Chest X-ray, PA view. Patient: 58 years old, sex F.
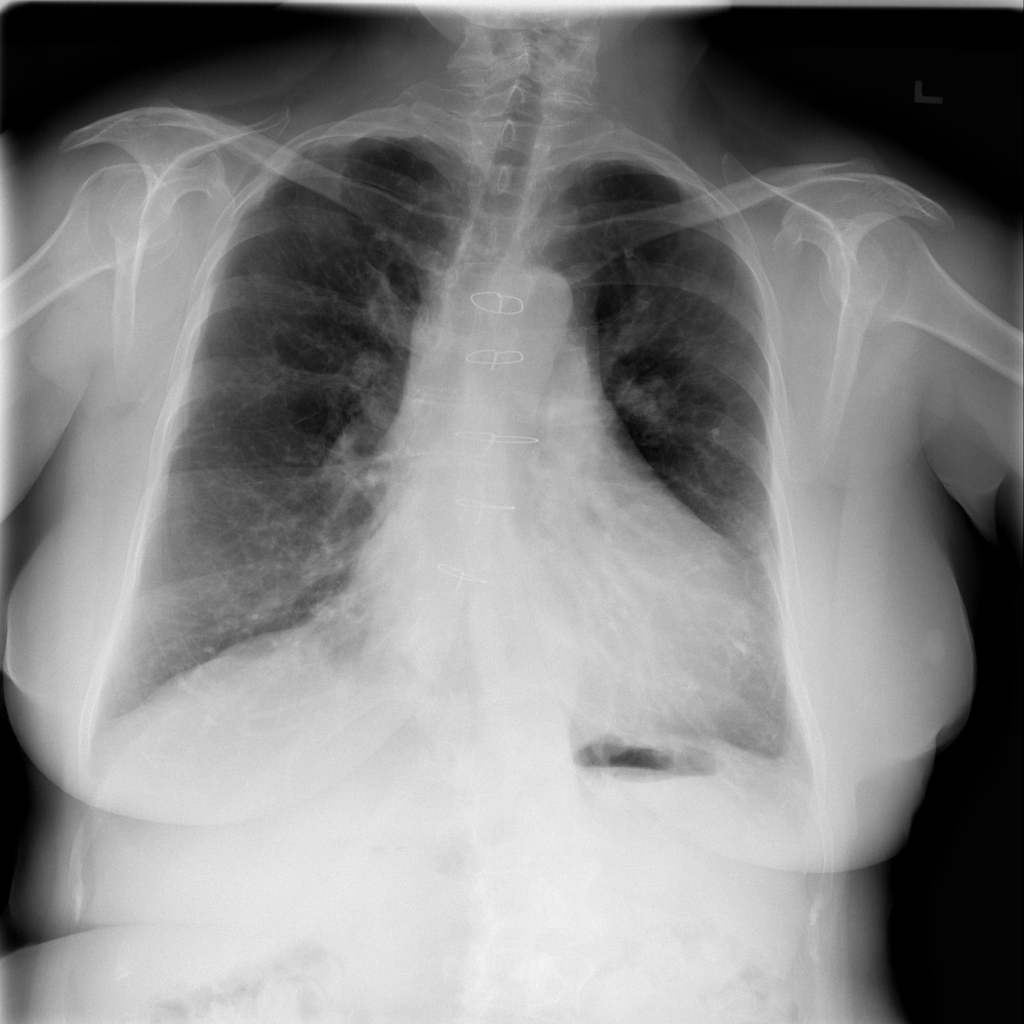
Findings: Cardiomegaly